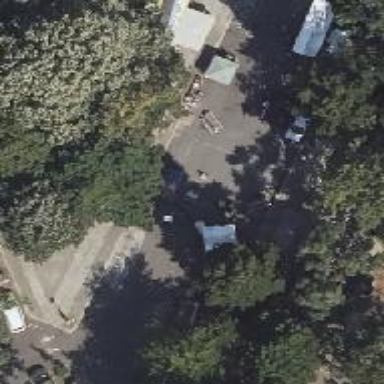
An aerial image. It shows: Marketplace.